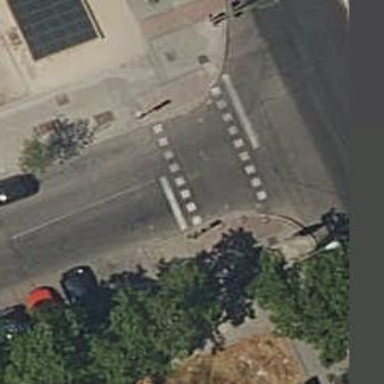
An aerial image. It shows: Road with traffic signals.